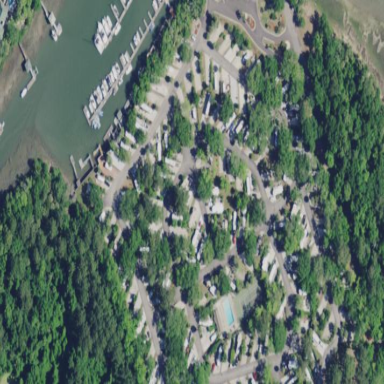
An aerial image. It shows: Campsite designated for tourism.